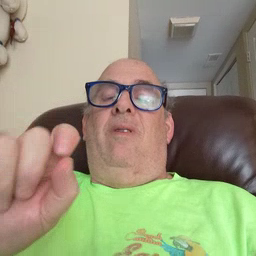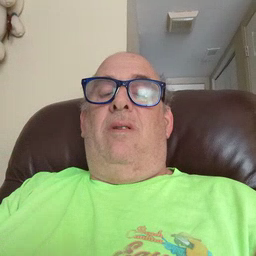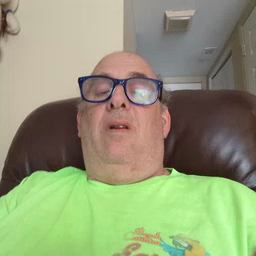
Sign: feet